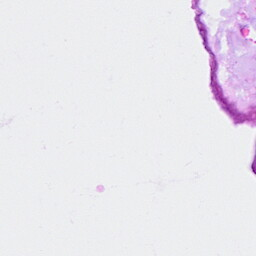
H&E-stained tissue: Ovarian